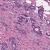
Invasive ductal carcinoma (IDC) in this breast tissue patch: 1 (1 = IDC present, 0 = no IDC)